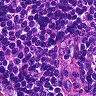
Metastatic tissue present: no